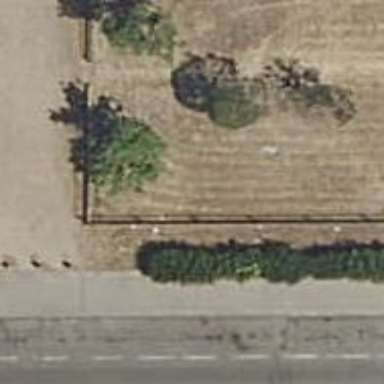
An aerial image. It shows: Hedge acting as barrier.